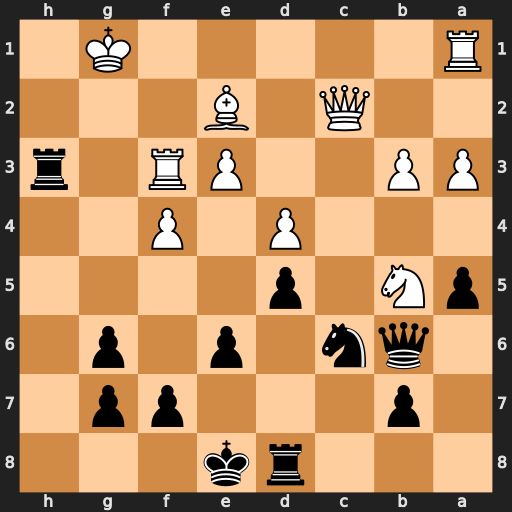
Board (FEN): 3rk3/1p3pp1/1qn1p1p1/pN1p4/3P1P2/PP2PR1r/2Q1B3/R5K1
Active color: b
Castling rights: -
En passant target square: -
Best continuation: Rxf3 Bxf3 Qxb5